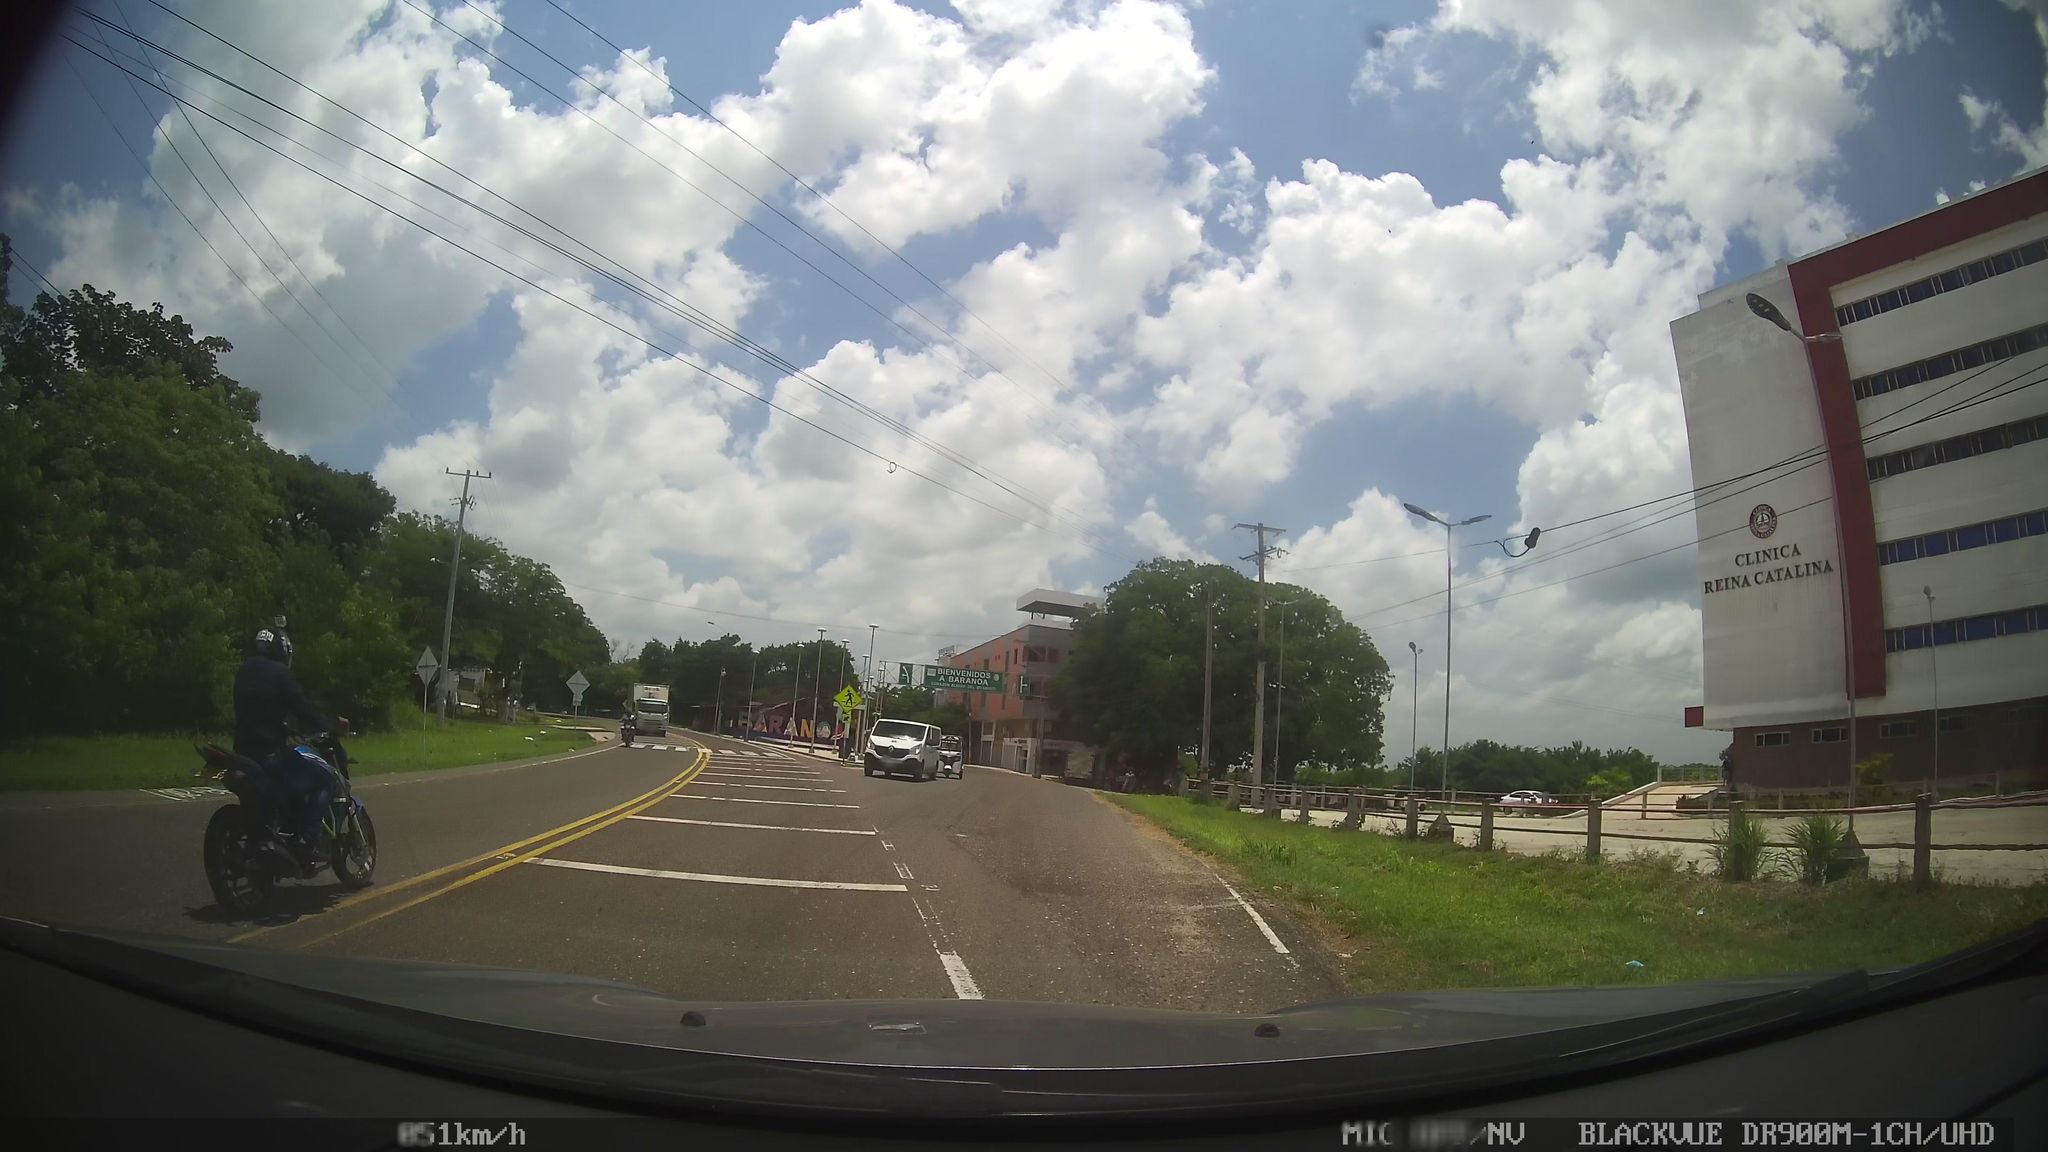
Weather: cloudy
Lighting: day
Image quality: good
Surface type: driving surface
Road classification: trunk
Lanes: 2.0
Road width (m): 8.0
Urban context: suburban or peri-urban
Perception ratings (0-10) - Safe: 1.73, Lively: 3.81, Beautiful: 4.69, Boring: 8.07, Depressing: 4.27, Wealthy: 0.23